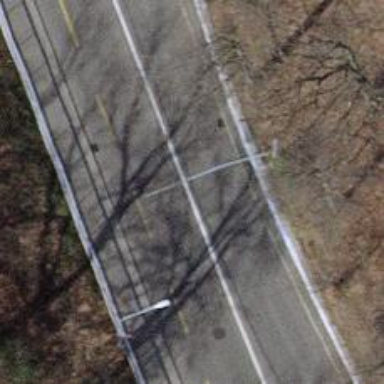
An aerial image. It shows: Secondary road with asphalt surface and trolley wires.